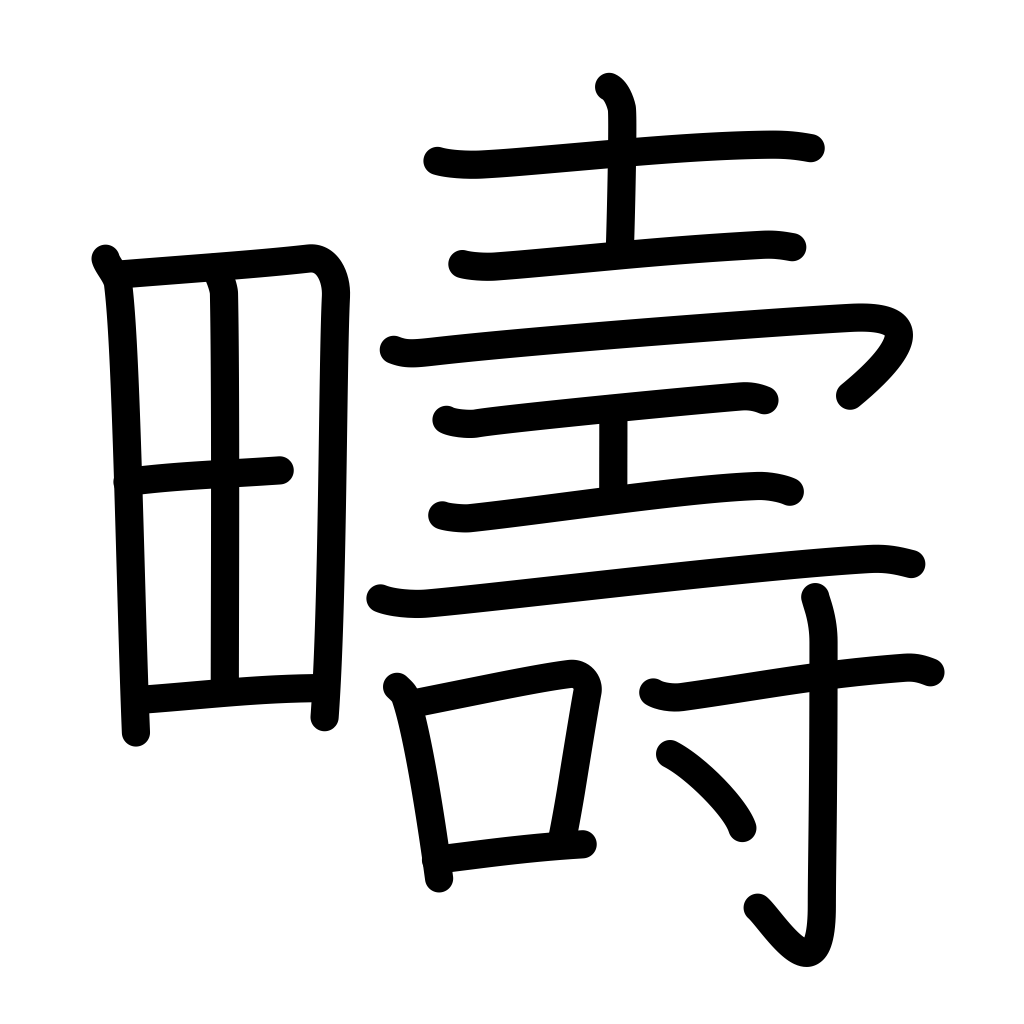
Meaning: before, companion, same kind